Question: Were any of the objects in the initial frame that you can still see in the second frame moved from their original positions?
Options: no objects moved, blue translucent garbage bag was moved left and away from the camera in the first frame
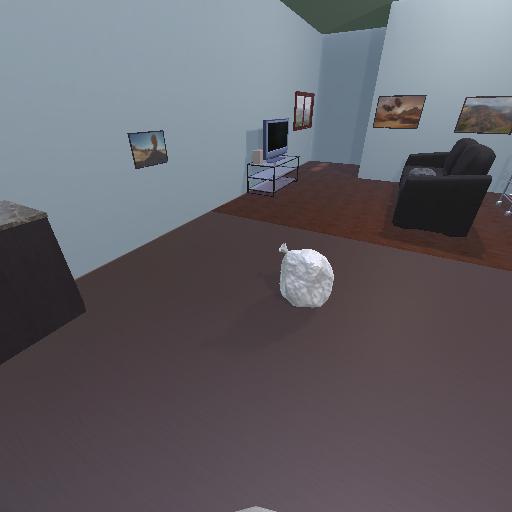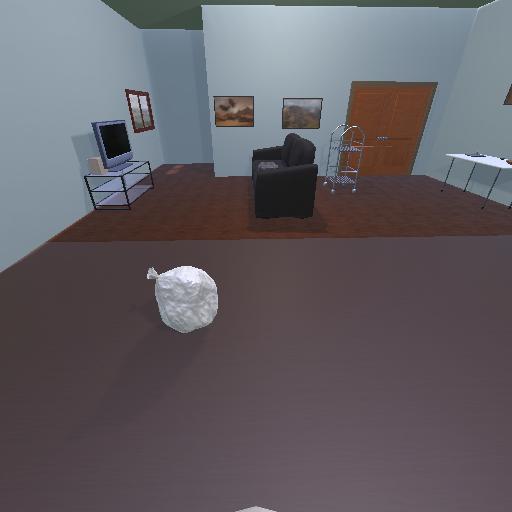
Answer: no objects moved